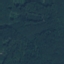
Label: Forest